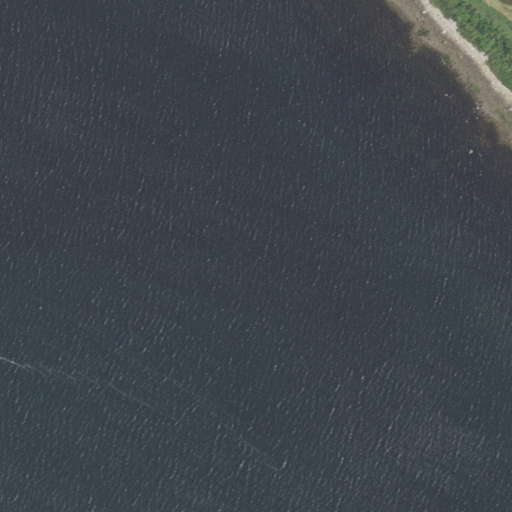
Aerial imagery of cape in Massachusetts named Strawberry Point containing open water, barren land, and grassland